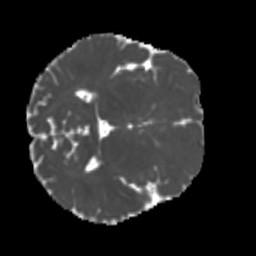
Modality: MD
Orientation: axial
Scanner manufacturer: siemens
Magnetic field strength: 3 T
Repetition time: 4 s
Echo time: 0.0594 s